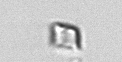
Label: Bacillariophyceae_morphotype1